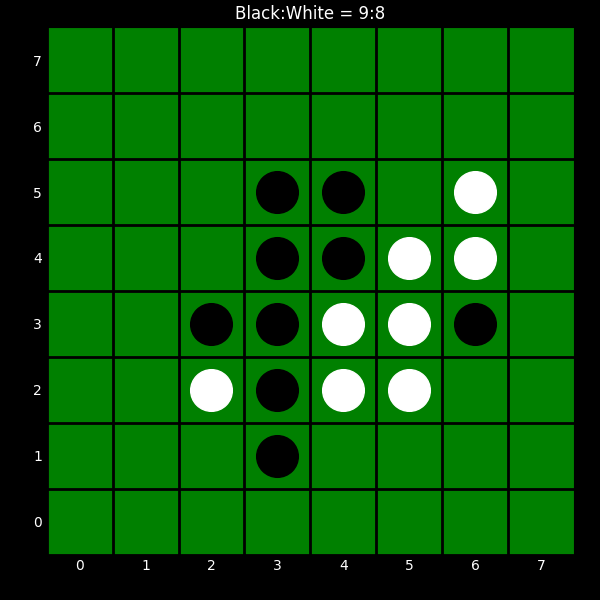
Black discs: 9
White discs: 8